Aerial crown-view tile of a tropical tree (Barro Colorado Island, Panama), acquired 20241216:
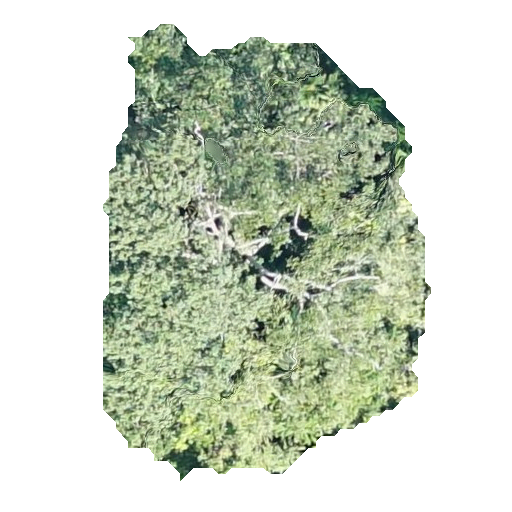
Species: Hieronyma alchorneoides
GBIF accepted scientific name: Hieronyma alchorneoides
Crown area: 169.223 m²